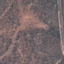
Label: PermanentCrop